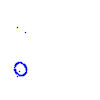
Particle: proton